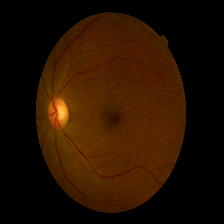
Diabetic retinopathy grade: Mild